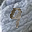
Label: 9